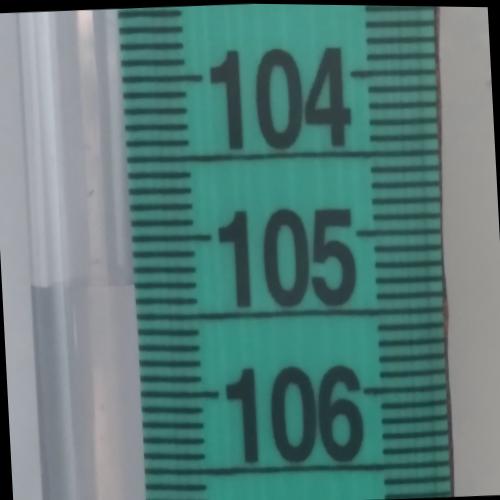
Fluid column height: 105.3 cm